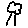
Label: tree